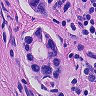
Metastatic tissue present: yes